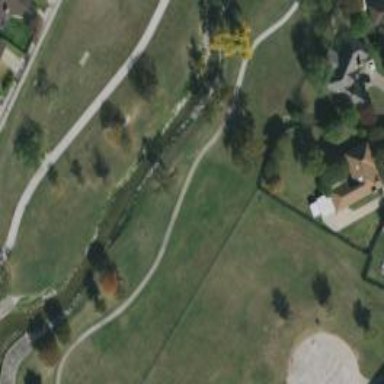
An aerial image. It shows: Disc golf basket.